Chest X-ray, PA view. Patient: 32 years old, sex F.
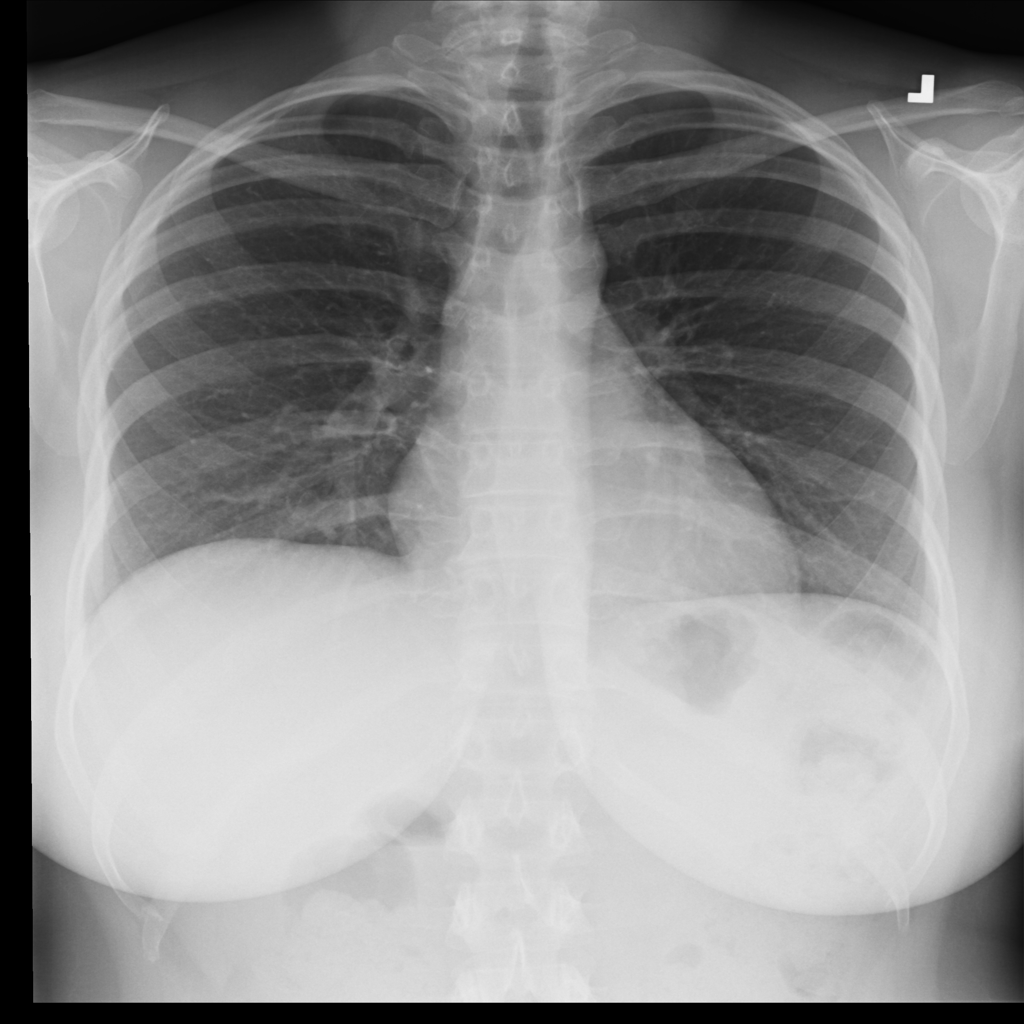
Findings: No Finding